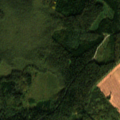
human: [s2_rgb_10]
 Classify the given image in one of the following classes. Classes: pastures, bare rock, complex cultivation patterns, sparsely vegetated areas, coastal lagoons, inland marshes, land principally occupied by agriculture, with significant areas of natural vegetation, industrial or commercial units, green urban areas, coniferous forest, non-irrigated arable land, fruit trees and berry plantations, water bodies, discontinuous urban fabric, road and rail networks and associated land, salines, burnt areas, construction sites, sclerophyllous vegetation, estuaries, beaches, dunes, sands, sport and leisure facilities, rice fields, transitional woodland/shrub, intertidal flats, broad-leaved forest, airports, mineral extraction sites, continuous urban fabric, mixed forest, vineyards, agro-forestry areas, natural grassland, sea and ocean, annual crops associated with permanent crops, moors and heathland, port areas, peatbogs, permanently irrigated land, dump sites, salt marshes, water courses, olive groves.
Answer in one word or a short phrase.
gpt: non-irrigated arable land, broad-leaved forest, coniferous forest, mixed forest, transitional woodland/shrub